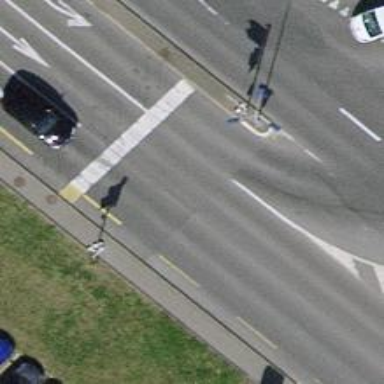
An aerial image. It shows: Road with traffic signals.